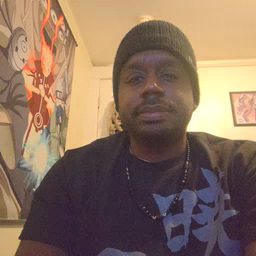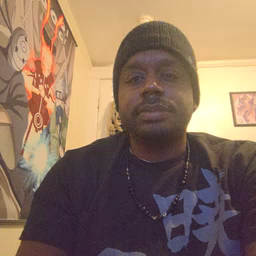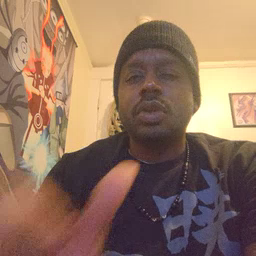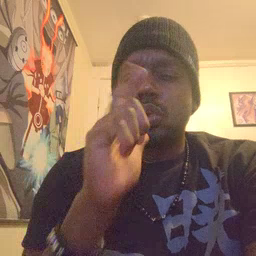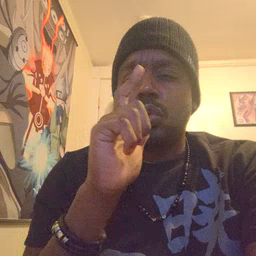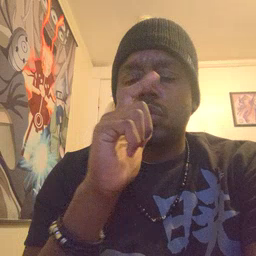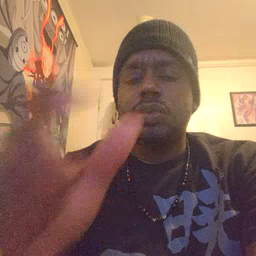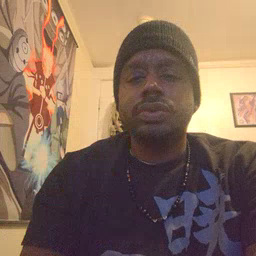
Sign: who